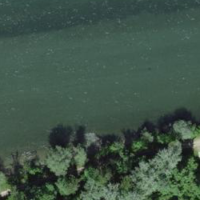
EUNIS habitat code: 15
Species observed at this site:
Corylus avellana